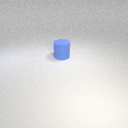
large blue rubber cylinder